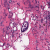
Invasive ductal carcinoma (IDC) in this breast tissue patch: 0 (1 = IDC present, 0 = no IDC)